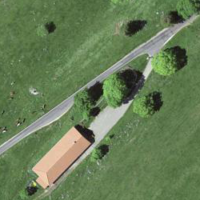
EUNIS habitat code: 23
Species observed at this site:
Eryngium alpinum